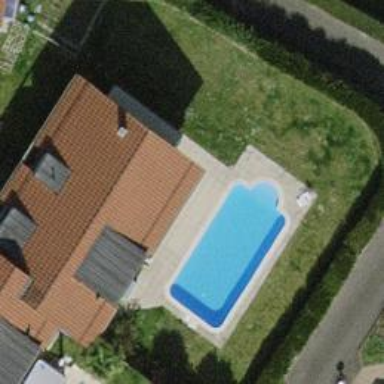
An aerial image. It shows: Swimming pool located in leisure land.